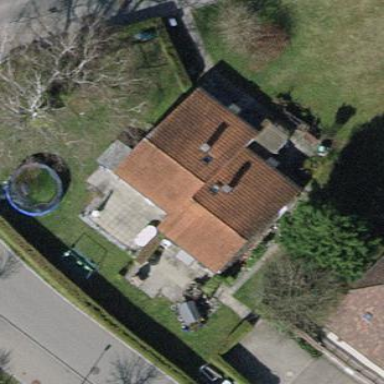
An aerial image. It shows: Terrace building.